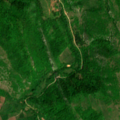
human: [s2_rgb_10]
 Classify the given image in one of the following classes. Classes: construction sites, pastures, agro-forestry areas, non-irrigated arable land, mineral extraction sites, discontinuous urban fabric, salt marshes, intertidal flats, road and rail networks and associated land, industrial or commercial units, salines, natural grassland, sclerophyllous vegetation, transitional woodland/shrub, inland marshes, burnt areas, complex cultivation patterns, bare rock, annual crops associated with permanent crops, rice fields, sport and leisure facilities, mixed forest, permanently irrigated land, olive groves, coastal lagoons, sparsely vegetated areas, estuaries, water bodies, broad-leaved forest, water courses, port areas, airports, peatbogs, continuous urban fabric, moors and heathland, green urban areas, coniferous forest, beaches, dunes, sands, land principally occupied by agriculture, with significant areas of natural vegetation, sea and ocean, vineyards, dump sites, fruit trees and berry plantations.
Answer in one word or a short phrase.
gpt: complex cultivation patterns, land principally occupied by agriculture, with significant areas of natural vegetation, broad-leaved forest, transitional woodland/shrub